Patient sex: M
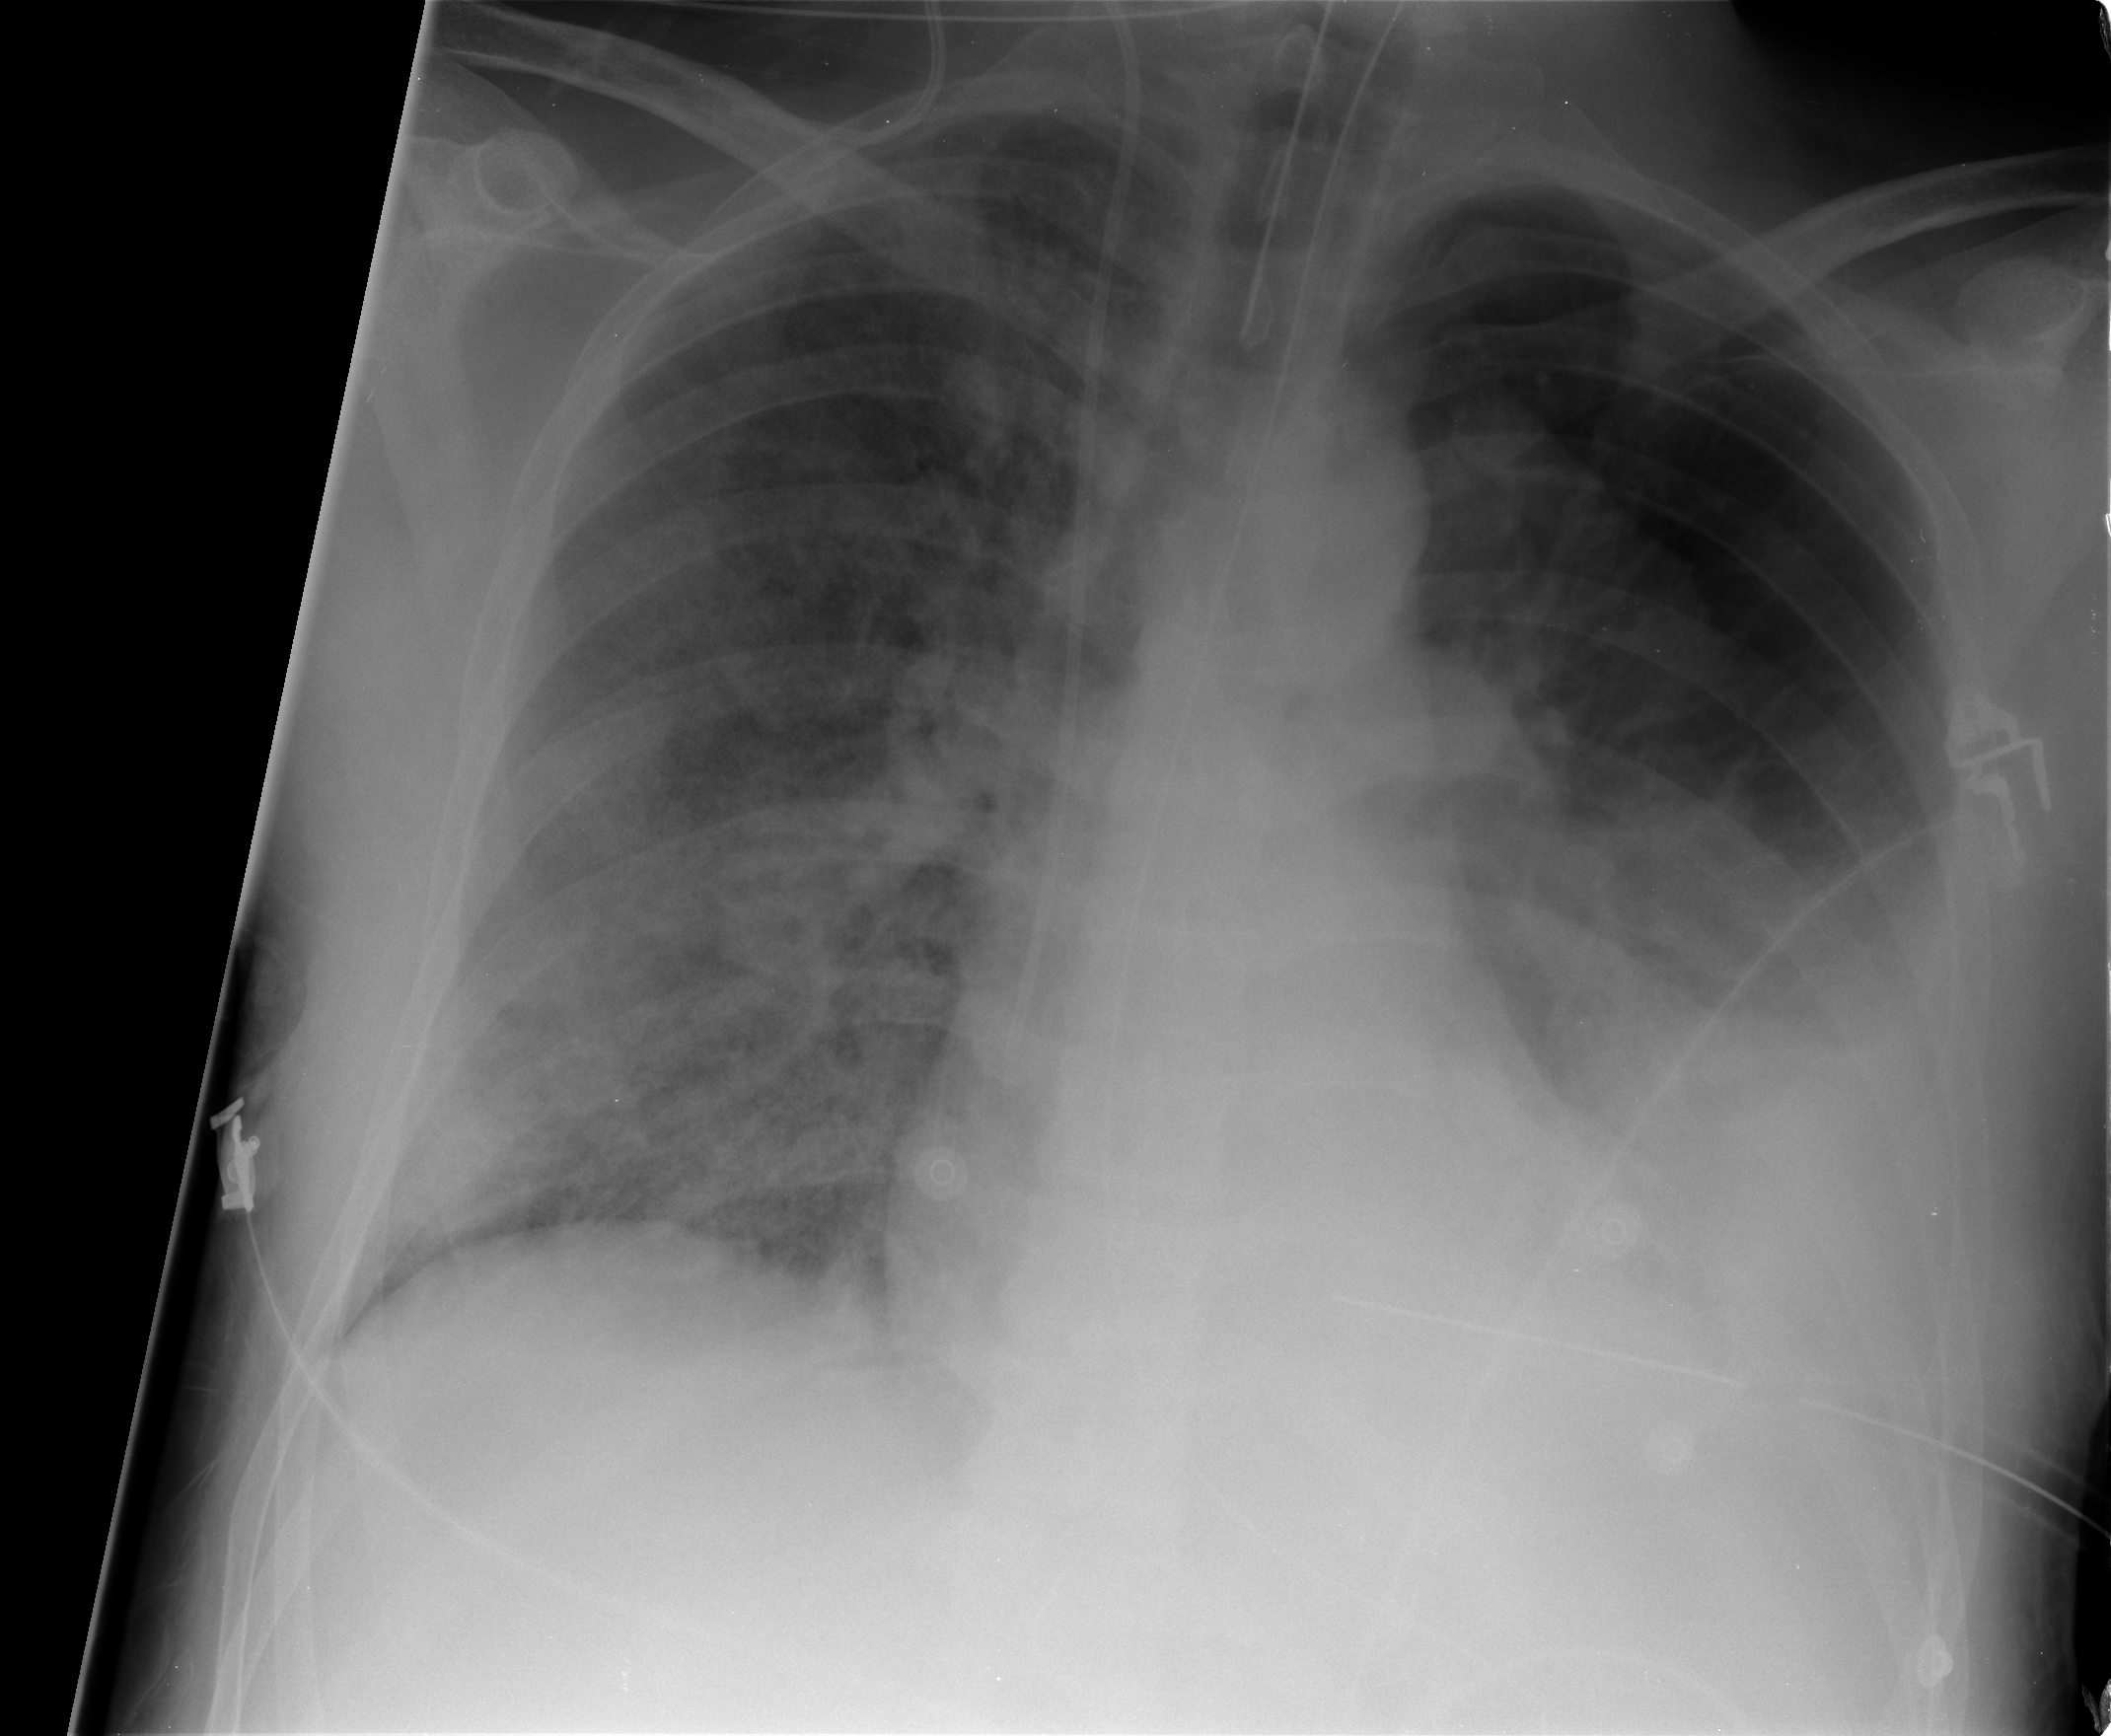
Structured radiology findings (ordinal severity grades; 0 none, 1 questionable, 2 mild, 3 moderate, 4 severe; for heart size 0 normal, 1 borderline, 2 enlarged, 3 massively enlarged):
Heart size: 0
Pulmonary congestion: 0
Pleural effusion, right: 2
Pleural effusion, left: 3
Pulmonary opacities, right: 4
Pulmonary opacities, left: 2
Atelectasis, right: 2
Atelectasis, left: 4